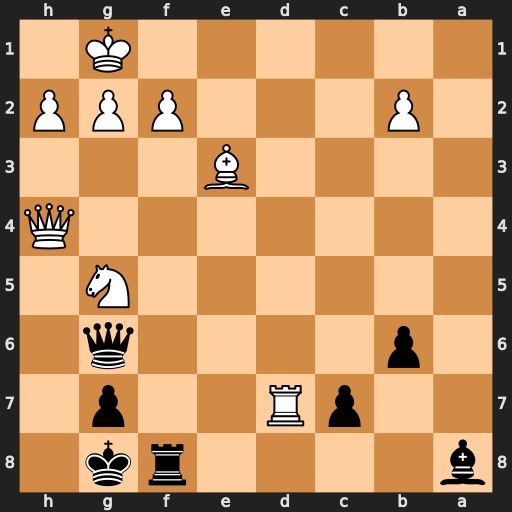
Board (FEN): b4rk1/2pR2p1/1p4q1/6N1/7Q/4B3/1P3PPP/6K1
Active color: b
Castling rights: -
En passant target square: -
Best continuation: Qb1+ Bc1 Qxc1+ Rd1 Qxd1#